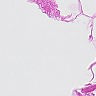
Metastatic tissue present: no